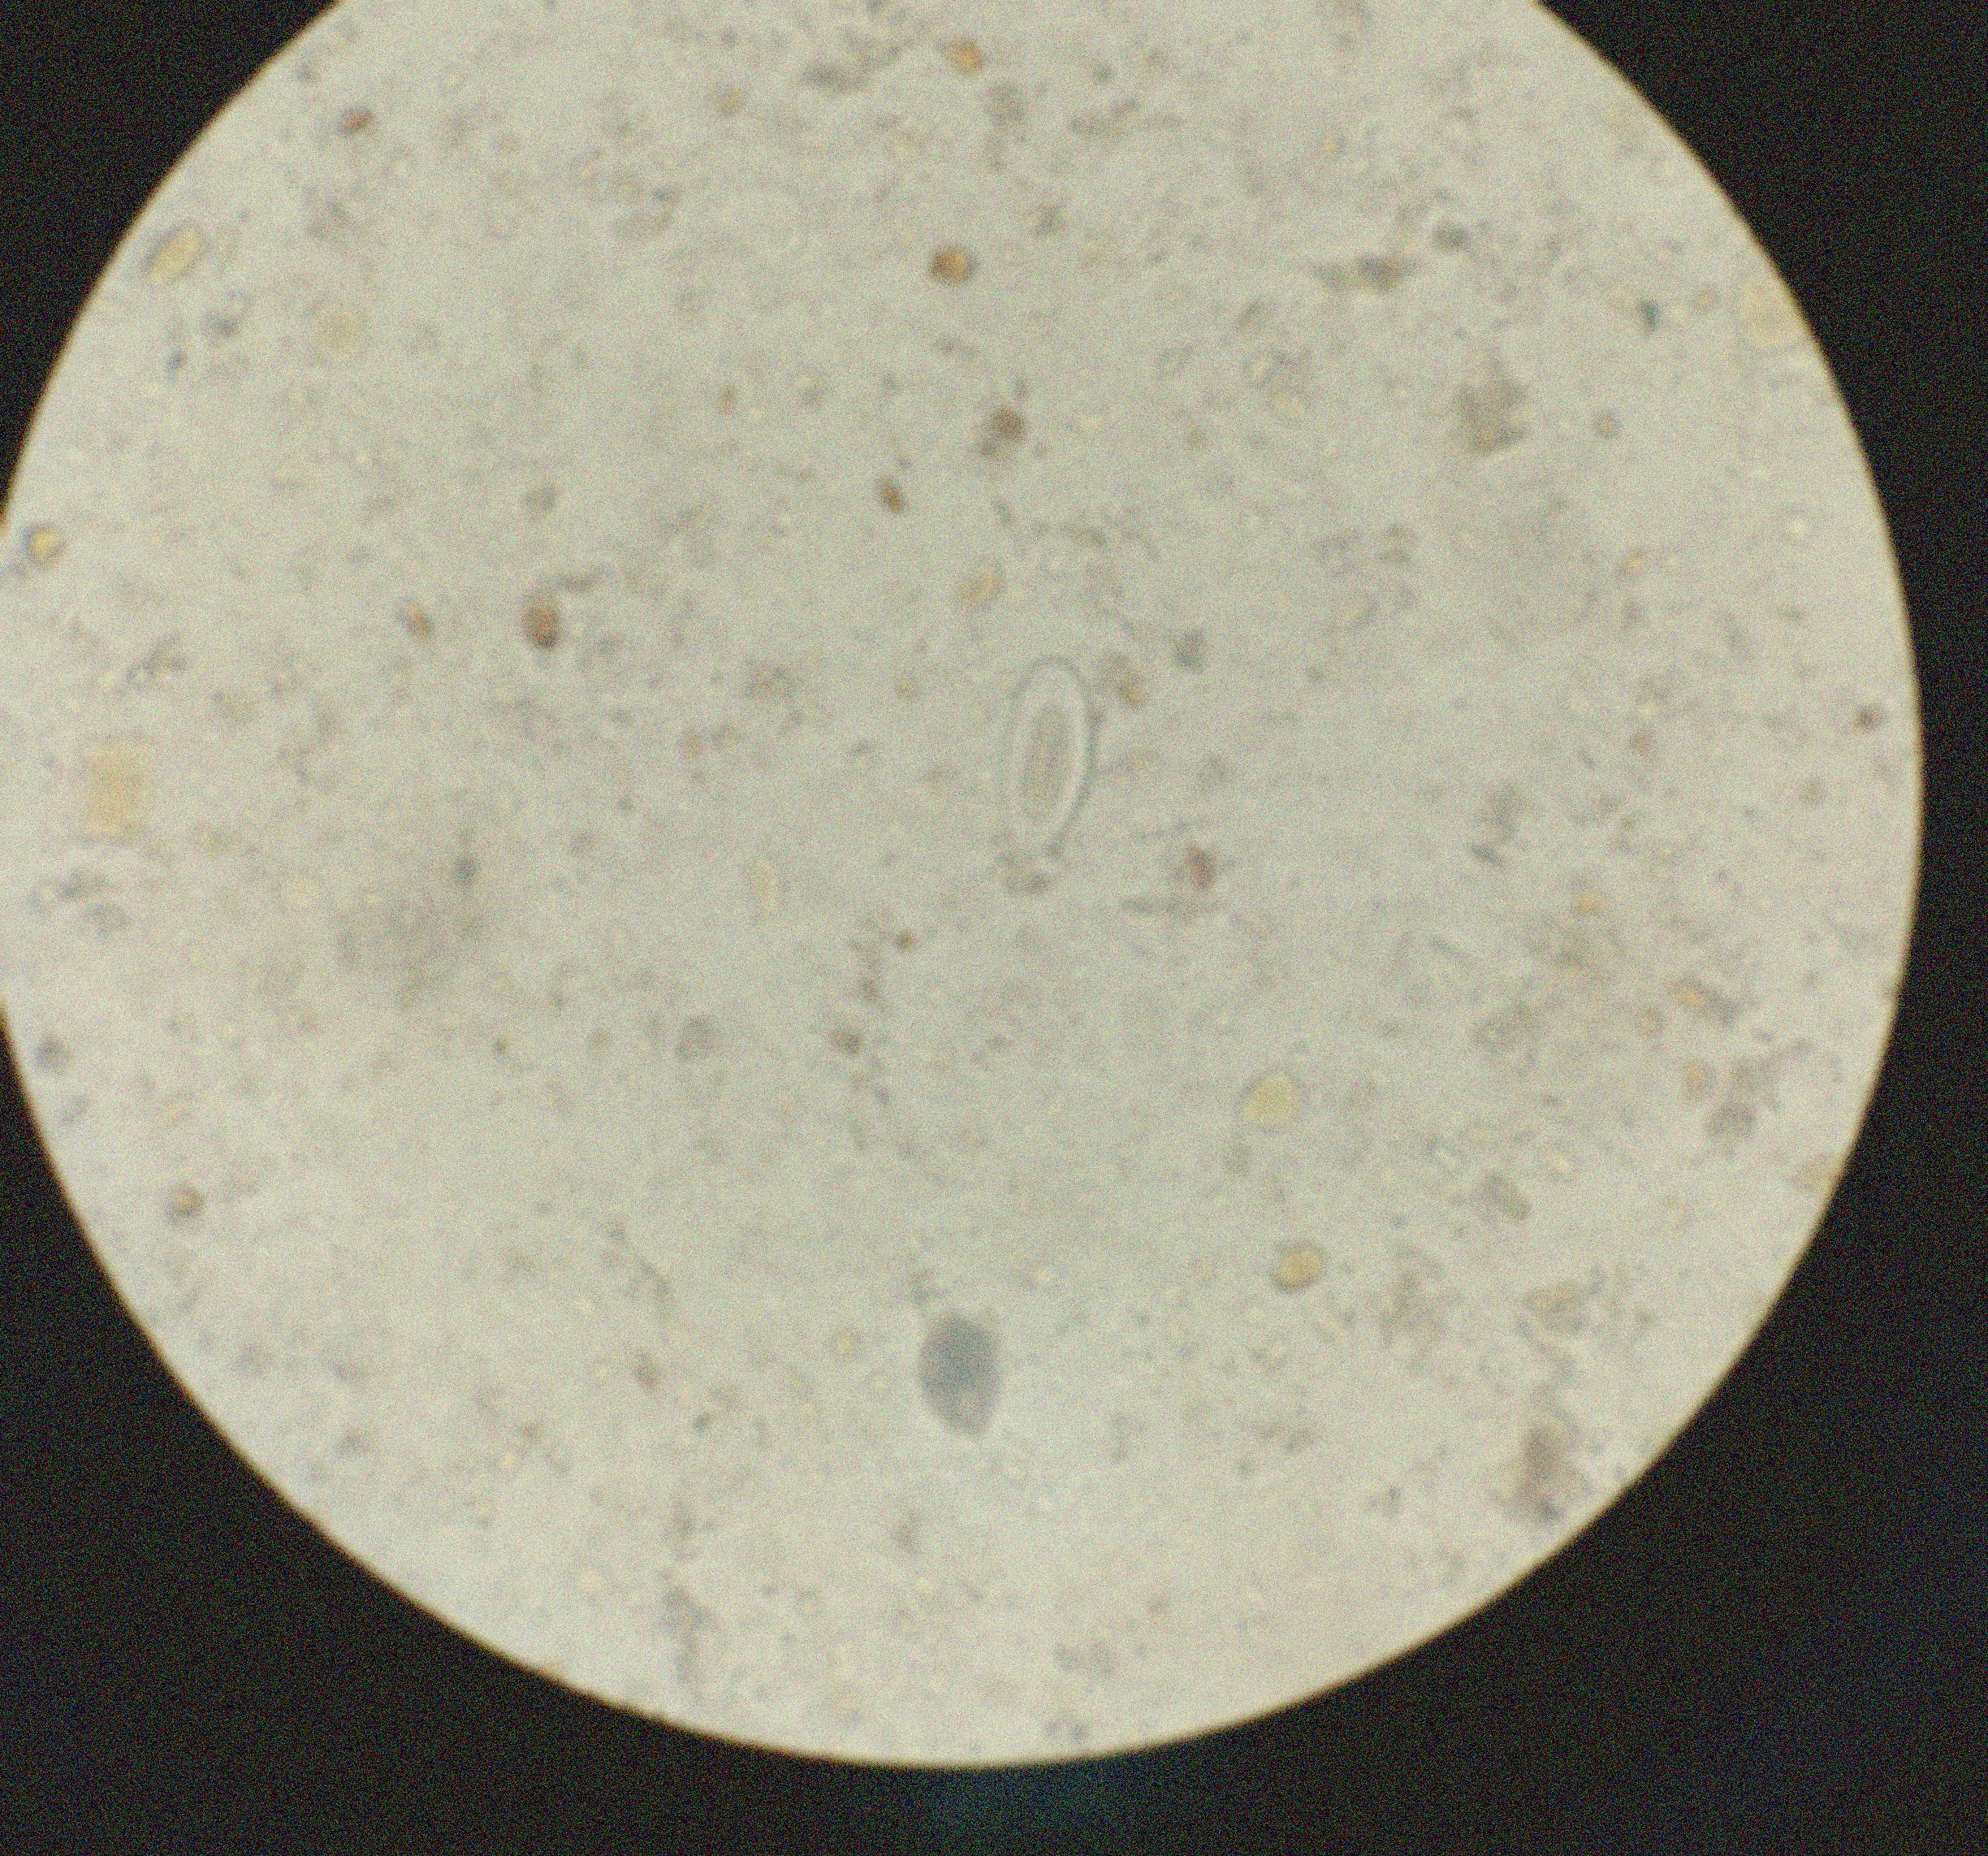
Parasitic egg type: Enterobius vermicularis